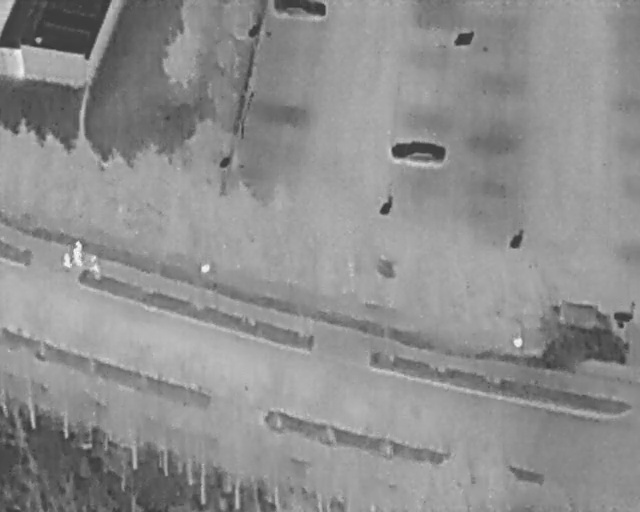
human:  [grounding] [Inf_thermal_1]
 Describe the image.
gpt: In the satellite image, there is  <ref>3 medium person </ref> <box>[[9, 50, 11, 52, 2], [10, 49, 13, 51, 2], [11, 47, 13, 49, 2]]</box> located at left,  <ref>1 medium car </ref> <box>[[63, 24, 67, 35, 2]]</box> located at top,  <ref>1 large car </ref> <box>[[86, 55, 95, 74, 2]]</box> located at right.